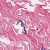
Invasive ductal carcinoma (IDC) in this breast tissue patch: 0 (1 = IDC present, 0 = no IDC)